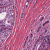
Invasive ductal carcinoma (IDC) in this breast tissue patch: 0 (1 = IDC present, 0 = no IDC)